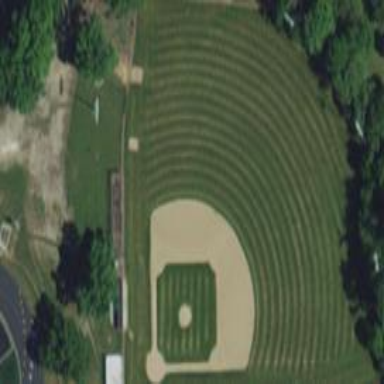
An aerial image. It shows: Baseball pitch for leisure and sports activities.